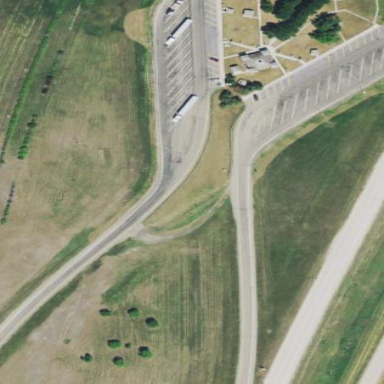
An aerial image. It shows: Rest area on the road.